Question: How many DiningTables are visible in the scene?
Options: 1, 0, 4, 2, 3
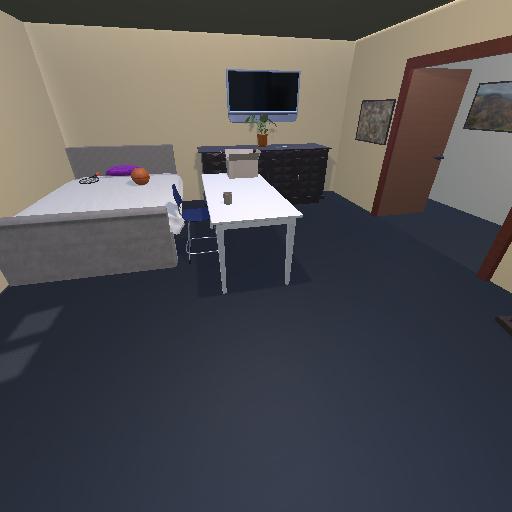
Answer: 1